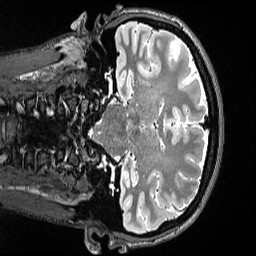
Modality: T2w
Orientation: coronal
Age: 30
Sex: female
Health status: healthy
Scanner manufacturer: siemens
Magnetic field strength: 3 T
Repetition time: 3.2 s
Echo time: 0.563 s